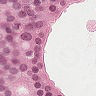
Metastatic tissue present: yes